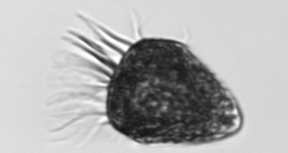
Label: Strombidium_morphotype2